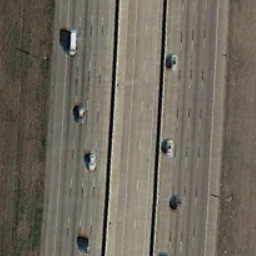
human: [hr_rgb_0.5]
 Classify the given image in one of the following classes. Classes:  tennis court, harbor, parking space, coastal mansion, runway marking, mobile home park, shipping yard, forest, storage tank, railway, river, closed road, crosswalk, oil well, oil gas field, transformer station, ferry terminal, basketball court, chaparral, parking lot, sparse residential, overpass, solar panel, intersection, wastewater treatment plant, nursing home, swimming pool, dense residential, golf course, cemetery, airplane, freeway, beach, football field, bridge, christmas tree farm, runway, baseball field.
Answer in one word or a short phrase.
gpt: freeway